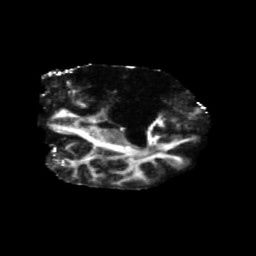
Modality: FA
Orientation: coronal
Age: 48
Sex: male
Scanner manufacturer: siemens
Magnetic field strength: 3 T
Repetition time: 5.47 s
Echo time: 0.0854 s